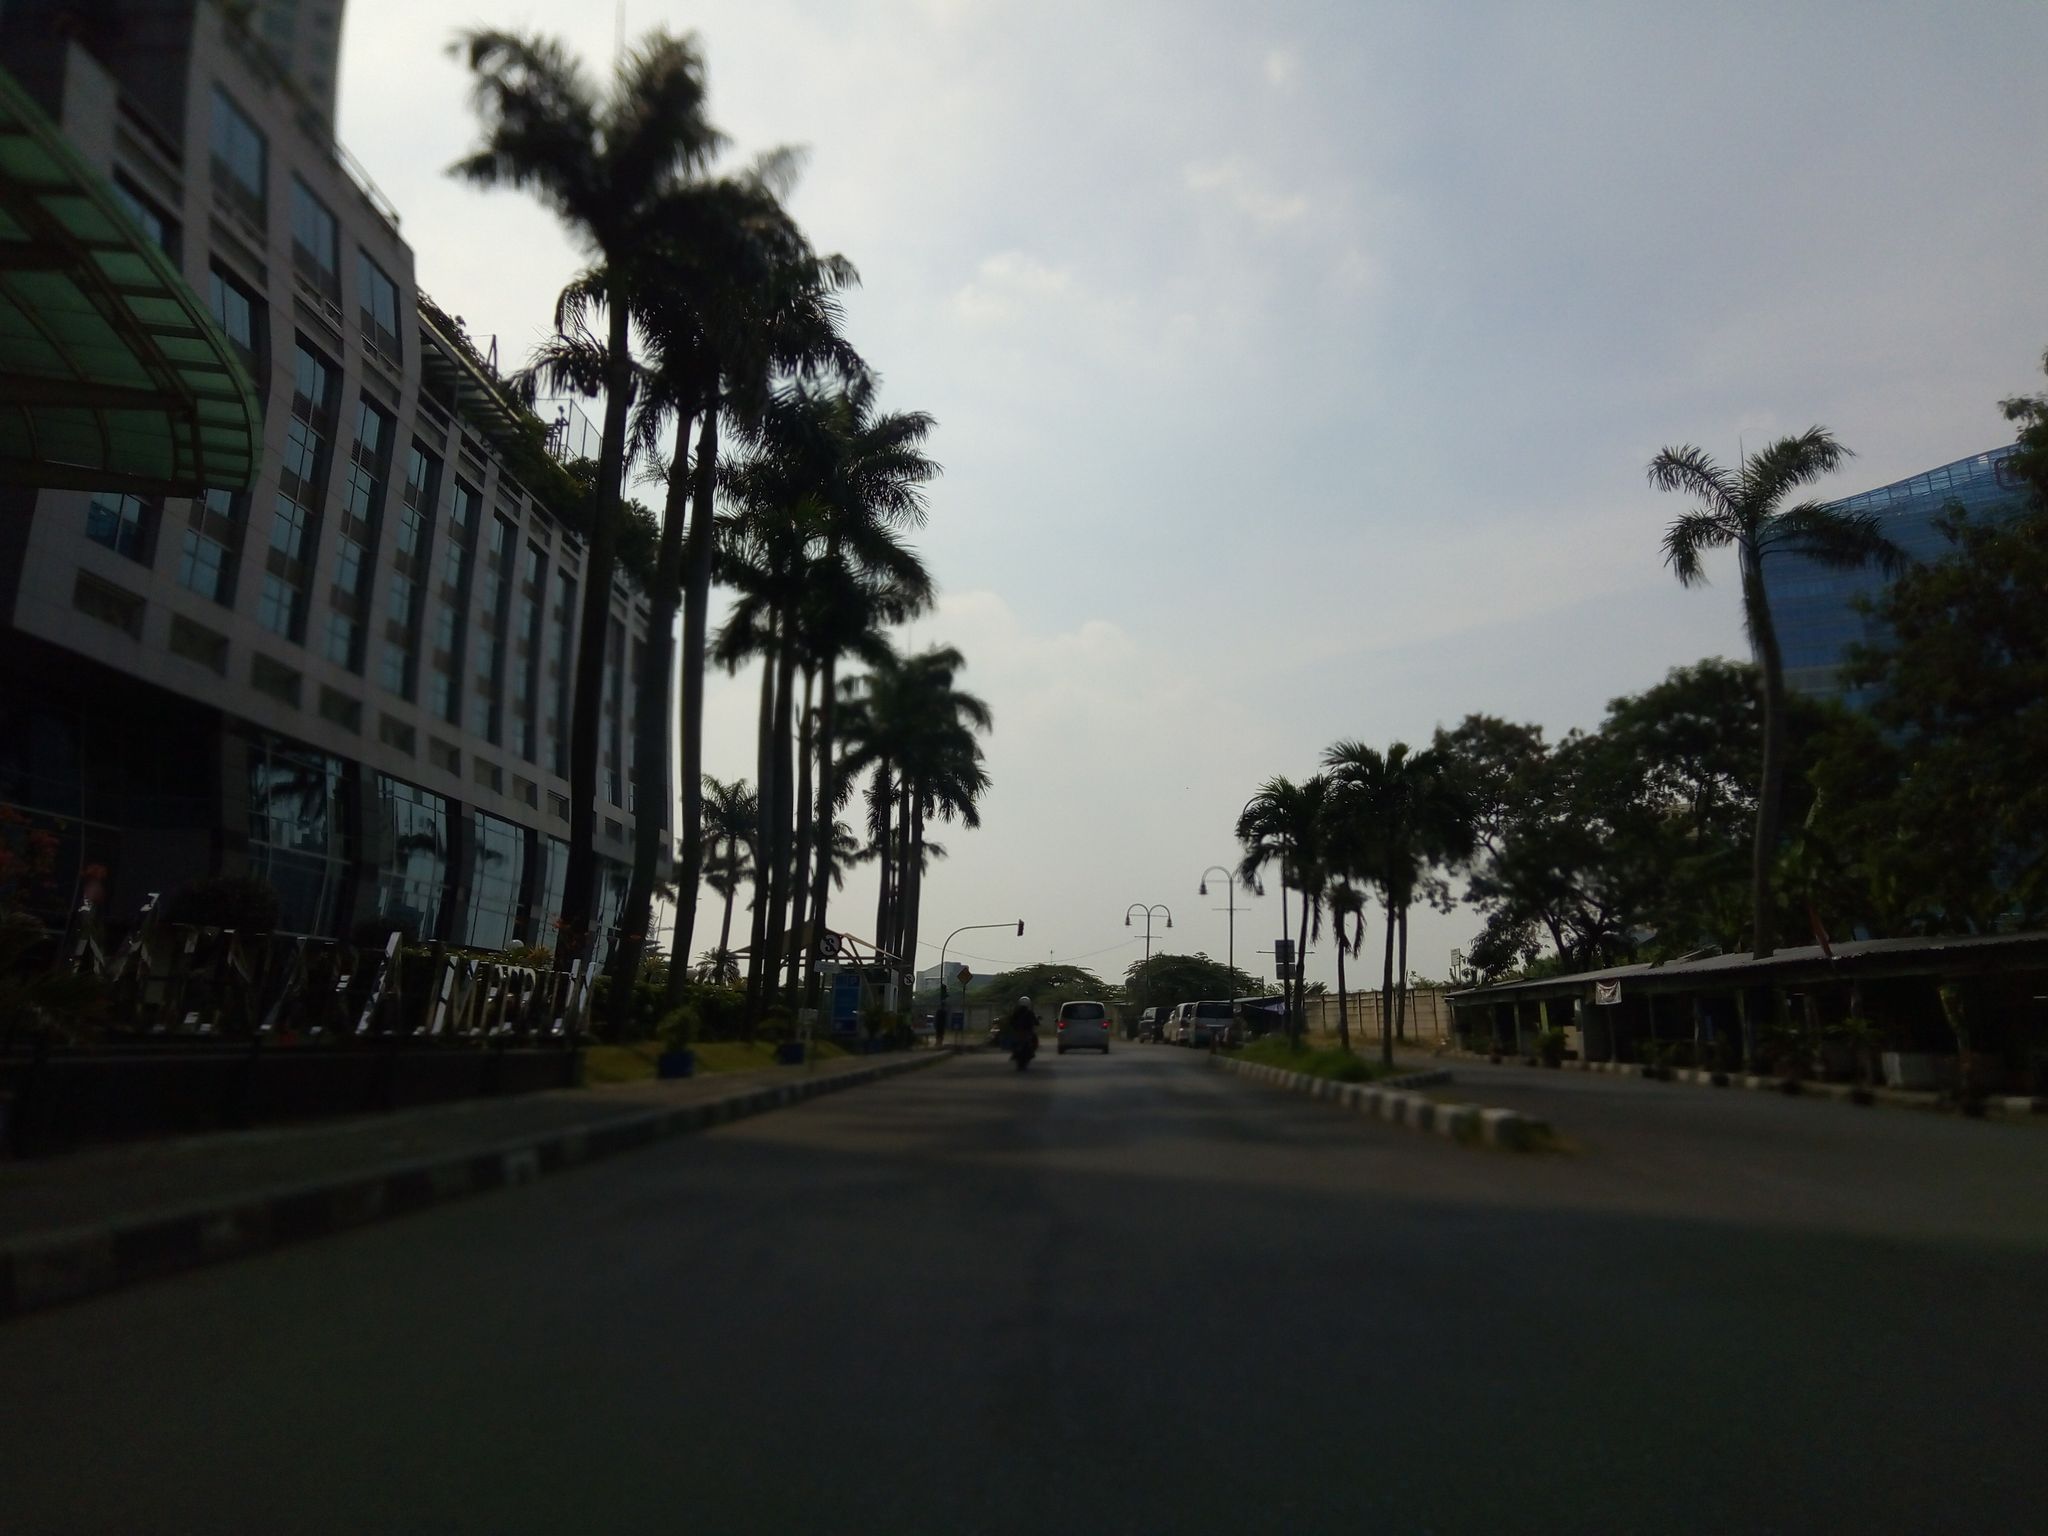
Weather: clear
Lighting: dusk/dawn
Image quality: good
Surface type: driving surface
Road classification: tertiary
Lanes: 2
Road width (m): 10
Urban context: urban centre
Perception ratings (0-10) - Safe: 7.44, Lively: 8.29, Beautiful: 9.02, Boring: 2.7, Depressing: 4.21, Wealthy: 7.49